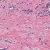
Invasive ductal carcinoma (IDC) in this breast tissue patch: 1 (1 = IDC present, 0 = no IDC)